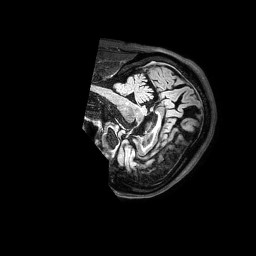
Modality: FLAIR
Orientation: sagittal
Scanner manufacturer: philips
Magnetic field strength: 3 T
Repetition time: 4.8 s
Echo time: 0.3075 s